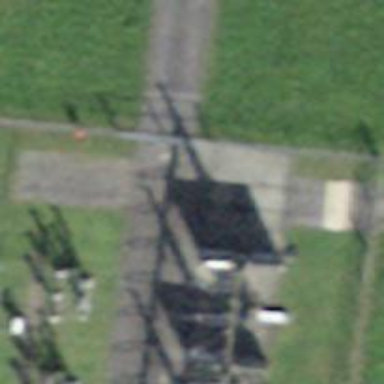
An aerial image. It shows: Gate.